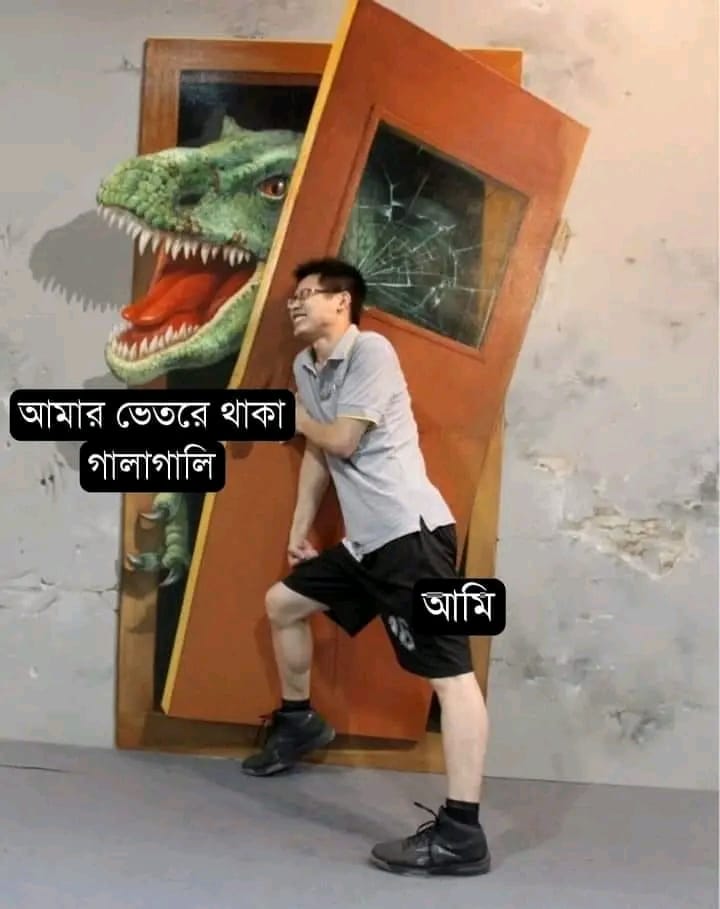
Text: আমার ভেতরে থাকা গালাগালি আমি
Label: Non Hate